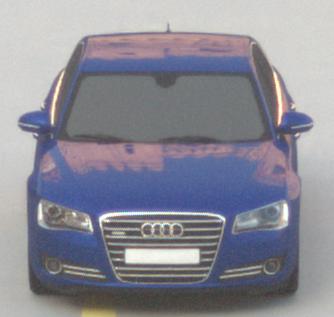
Make: Audi
Model: A8 D4
Model produced from: 2009
Model produced until: 2017
Doors: 4
Color: blue
Road condition: dry road
Daytime: sunrise or sunset
Contrast: low contrast